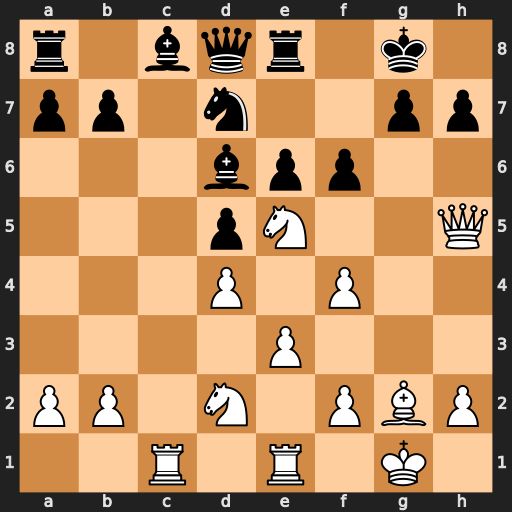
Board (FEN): r1bqr1k1/pp1n2pp/3bpp2/3pN2Q/3P1P2/4P3/PP1N1PBP/2R1R1K1
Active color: w
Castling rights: -
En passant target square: -
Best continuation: Nf7 g6 Nxd8 gxh5 Nxe6